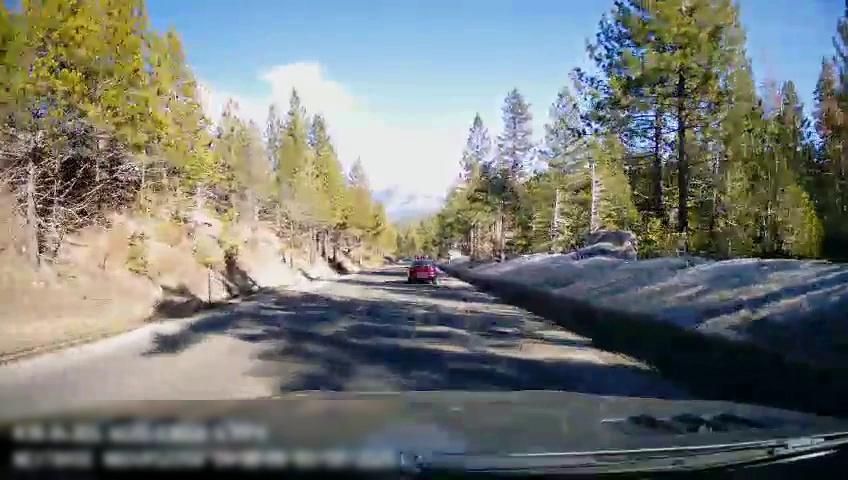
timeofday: Day
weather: Sunny
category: Drivable Space
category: Vehicles | Car
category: Lanes | Opposite Lane